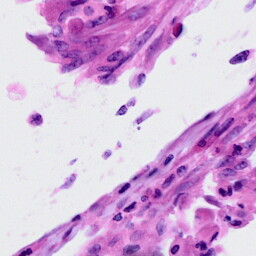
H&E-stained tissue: Cervix